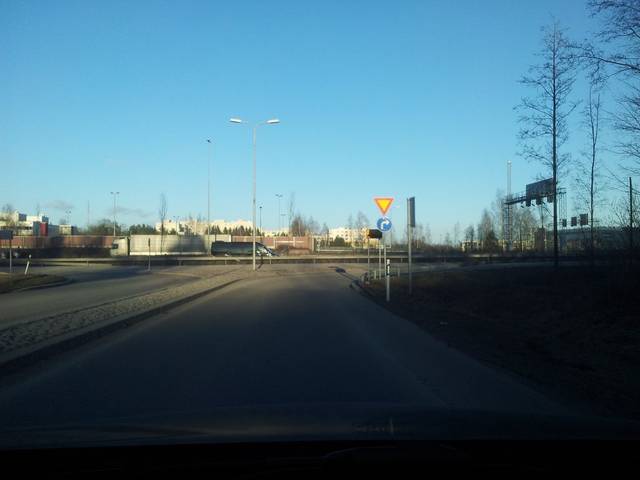
Region: Finland
Coordinates: 60.213, 24.815